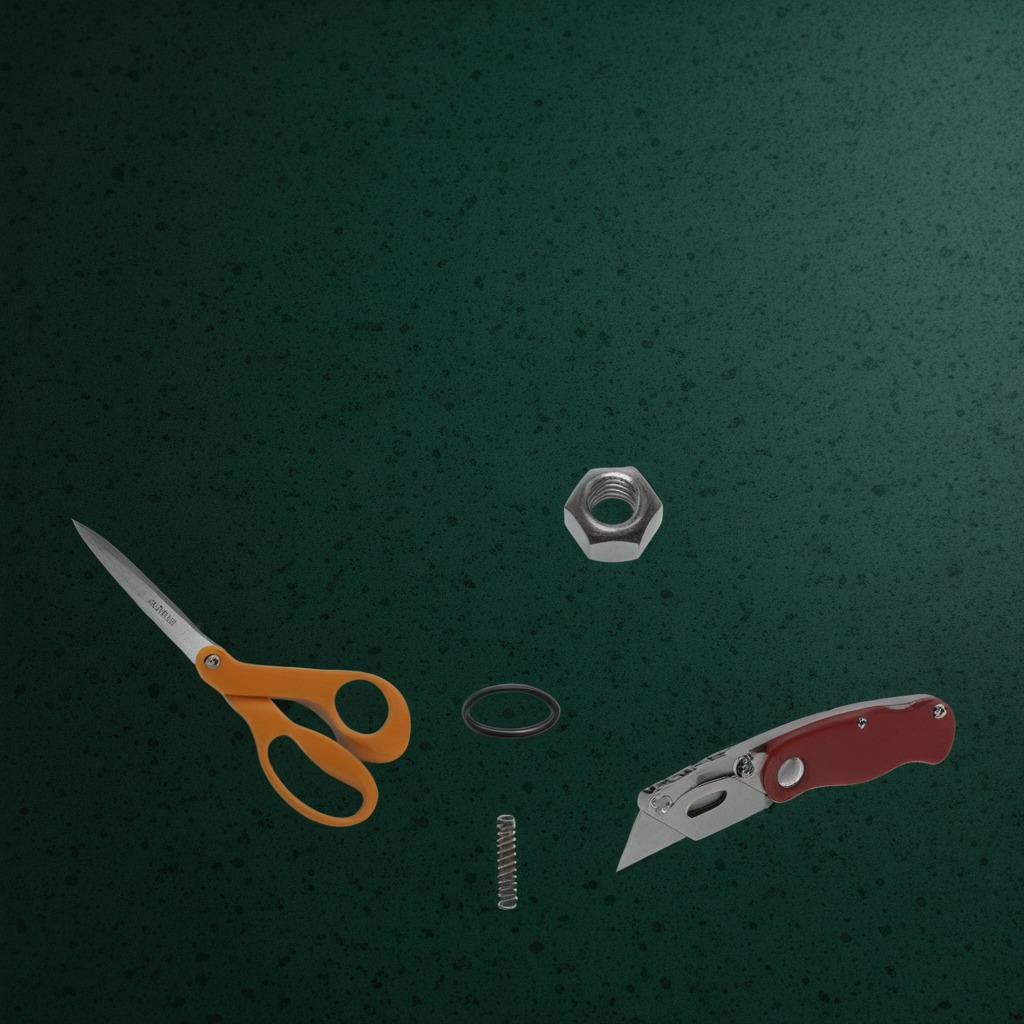
A rubber Oring, a utility knife, a coiled metal spring, a pair of scissors, and a metal nut are lying on the clean granite tabletop covered with a green rubber mat inside a workshop at night dim ambient light soft shadows worn but beneath the mat.